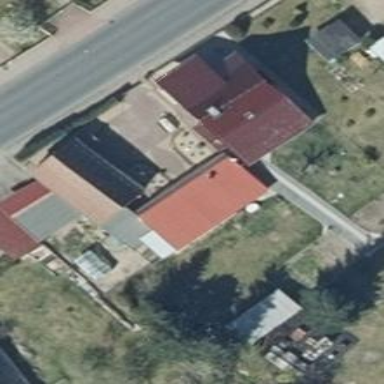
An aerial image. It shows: Building with flat black roof.